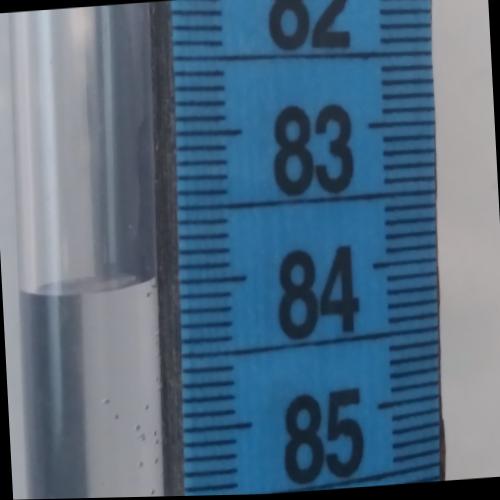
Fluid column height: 84.0 cm